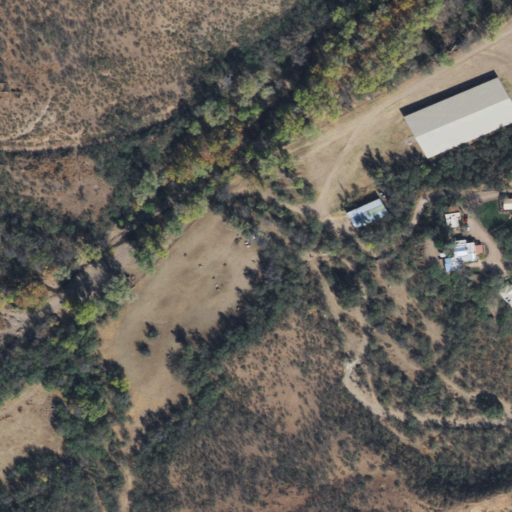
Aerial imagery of valley in Arizona named Three R Canyon containing shrub, woody wetlands, grassland, open development, and low intensity development